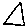
Label: triangle